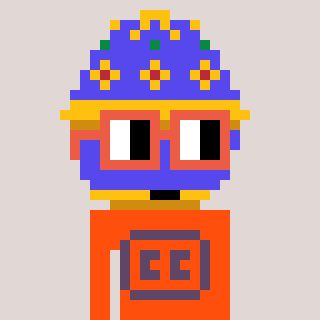
a pixel art character with square orange glasses, a faberge-shaped head and a orange-colored body on a warm background